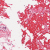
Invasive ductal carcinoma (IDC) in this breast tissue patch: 0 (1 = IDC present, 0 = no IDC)